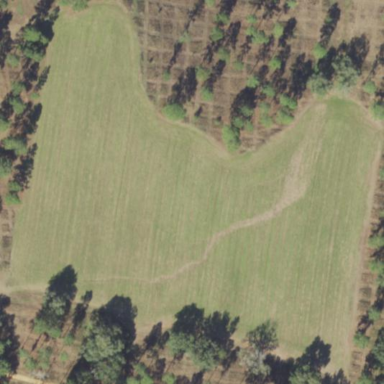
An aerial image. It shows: Orchard.